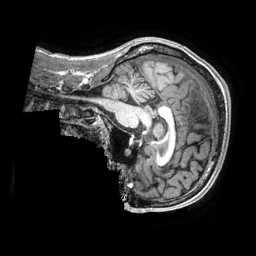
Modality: T1w
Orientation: sagittal
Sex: male
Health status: healthy
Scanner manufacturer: ge